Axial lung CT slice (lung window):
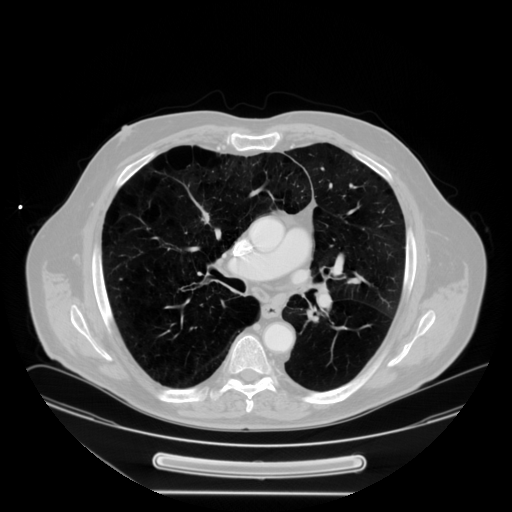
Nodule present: yes
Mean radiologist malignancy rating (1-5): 4.2